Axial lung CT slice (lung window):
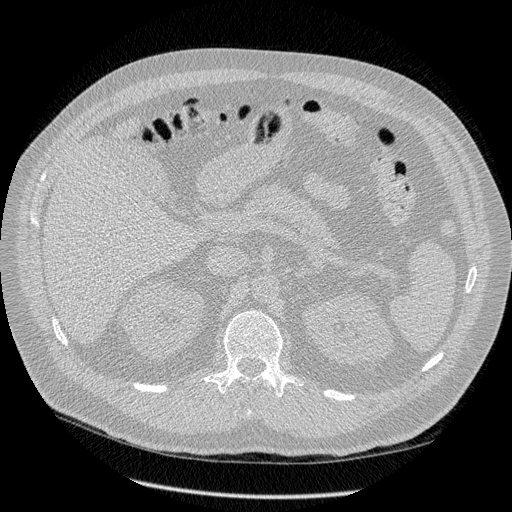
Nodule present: no